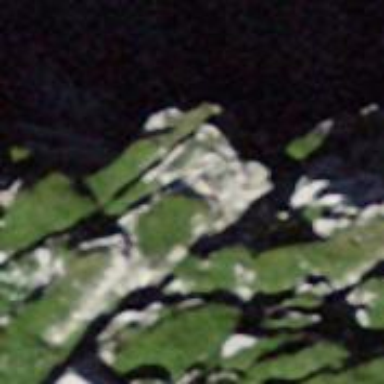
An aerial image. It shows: Cliff in nature.